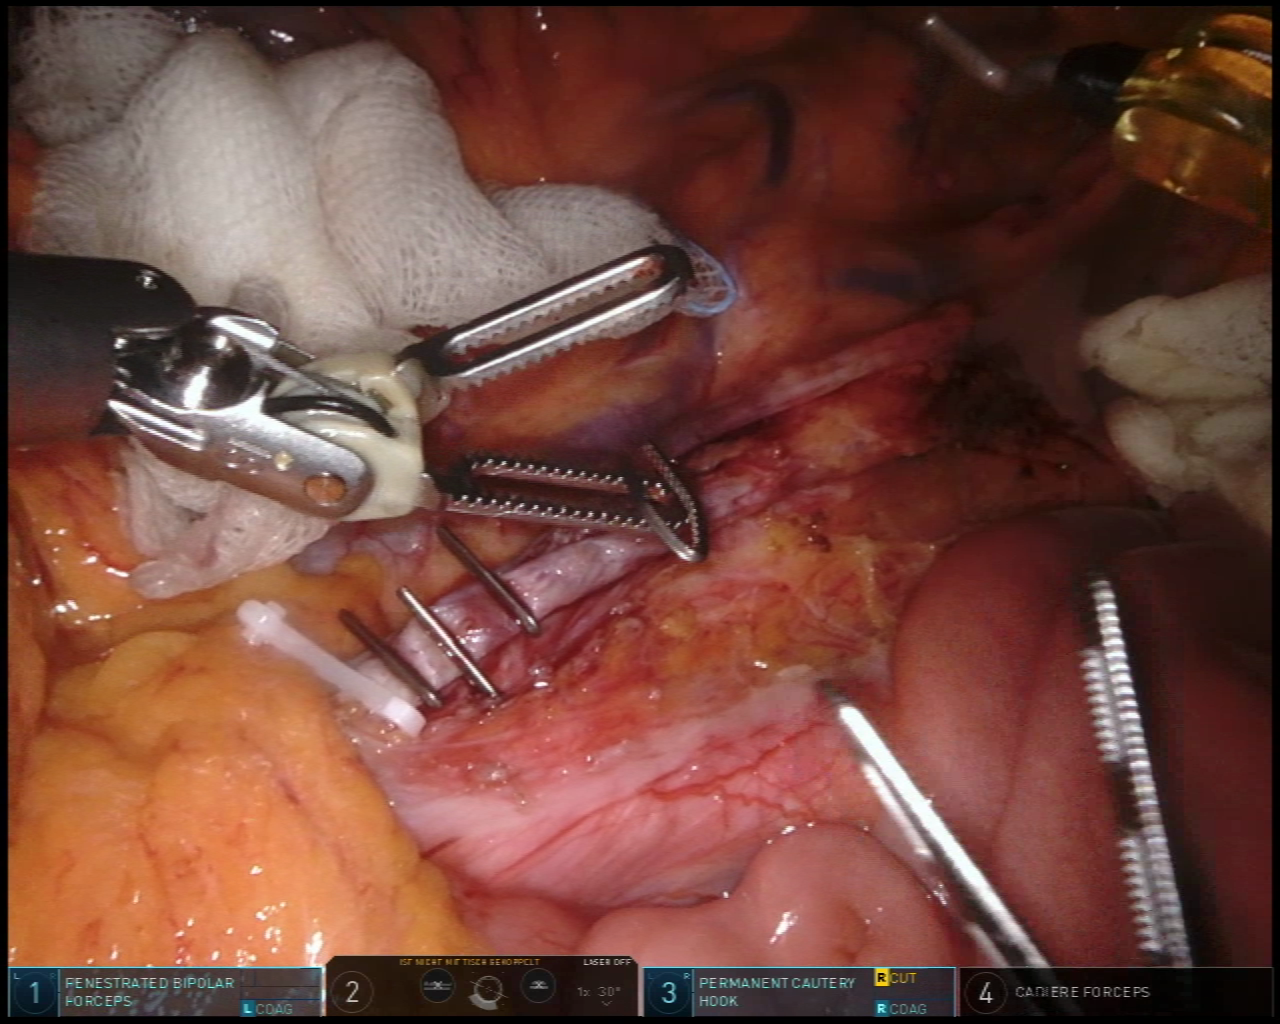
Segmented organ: small_intestine
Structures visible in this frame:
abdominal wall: no
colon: no
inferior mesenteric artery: yes
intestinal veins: yes
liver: no
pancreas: no
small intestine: yes
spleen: no
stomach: no
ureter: yes
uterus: no
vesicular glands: no